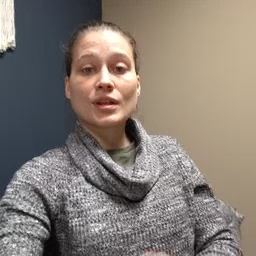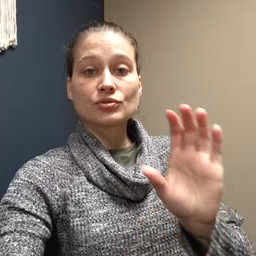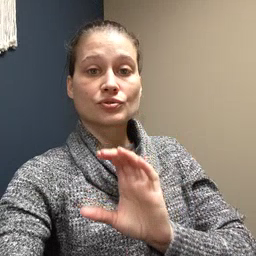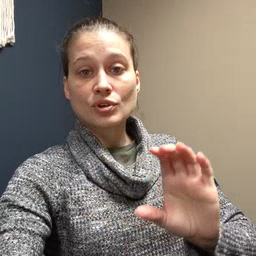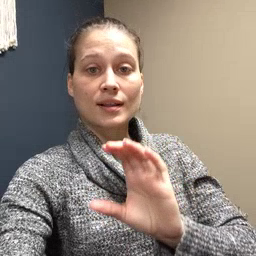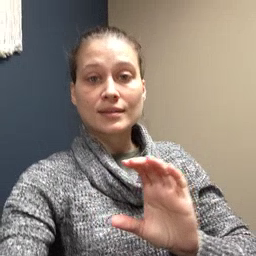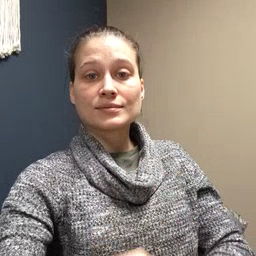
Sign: chocolate